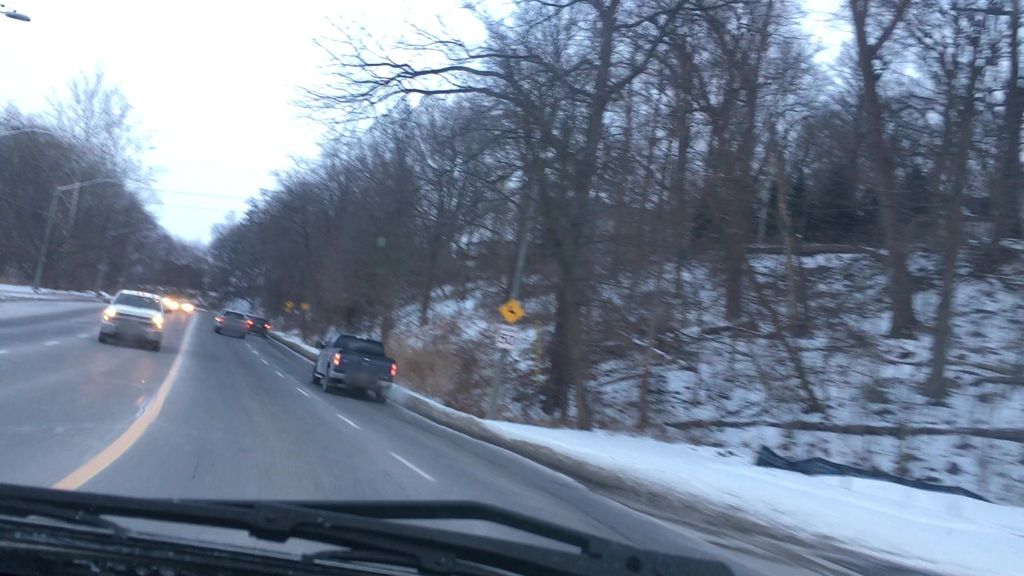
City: hamilton